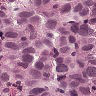
Metastatic tissue present: yes